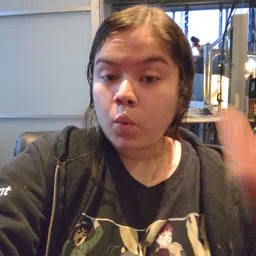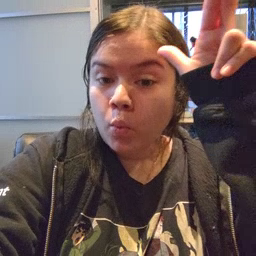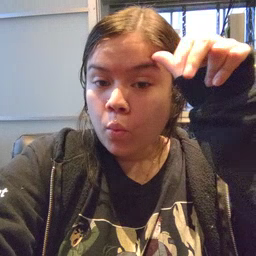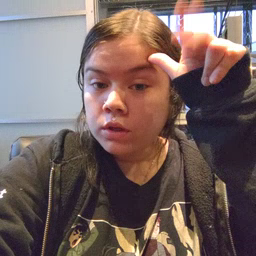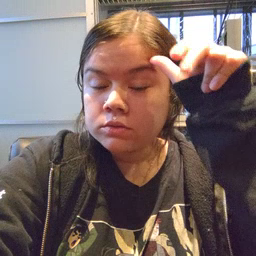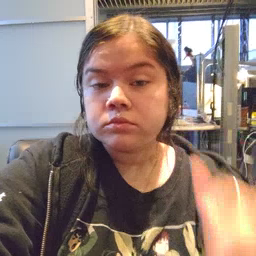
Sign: horse